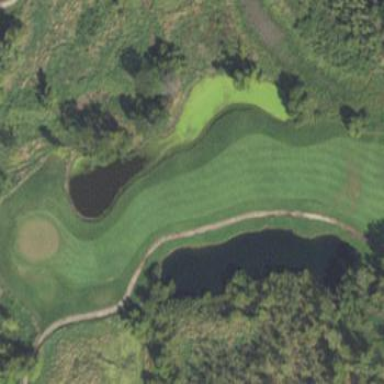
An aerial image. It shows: Golf fairway surrounded by grass.